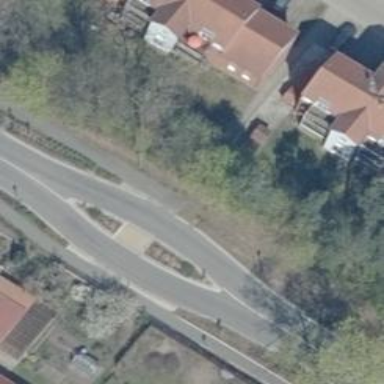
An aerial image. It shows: Traffic calming island.